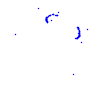
Particle: proton